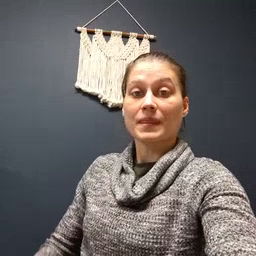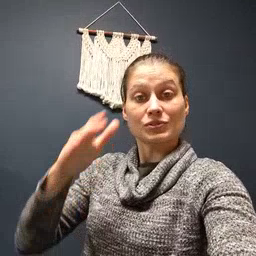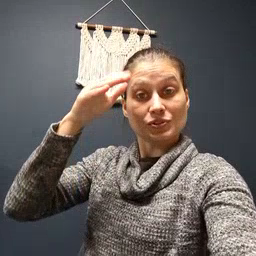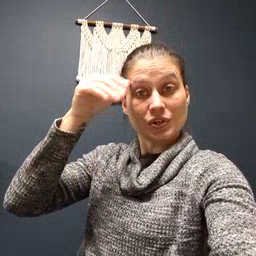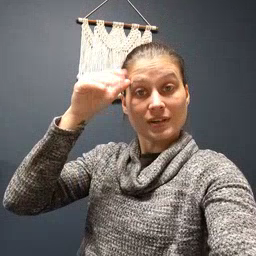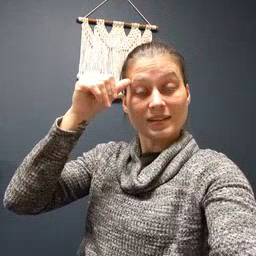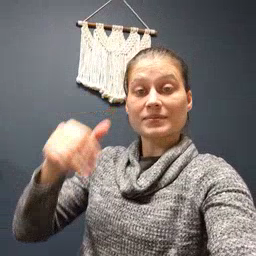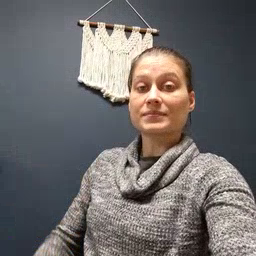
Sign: donkey